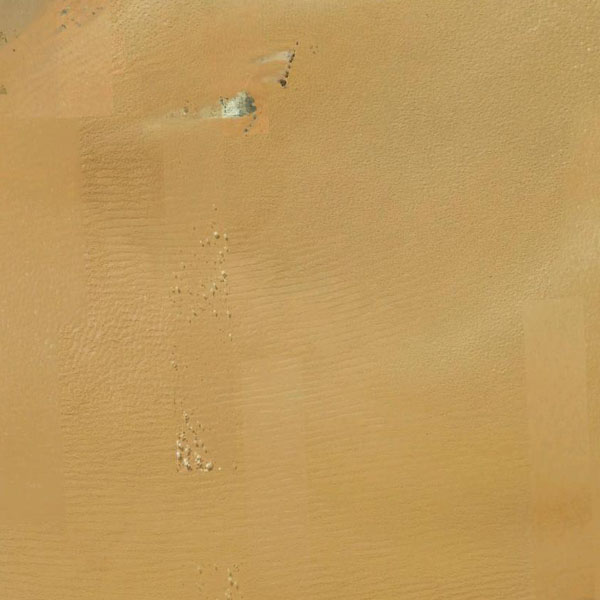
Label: Desert